Question: Offer price first?
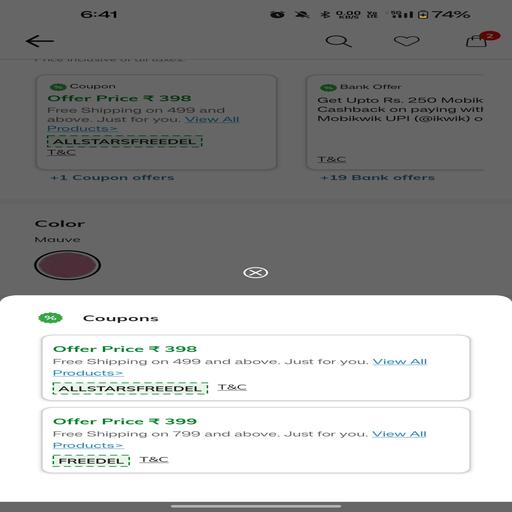
Answer: 398